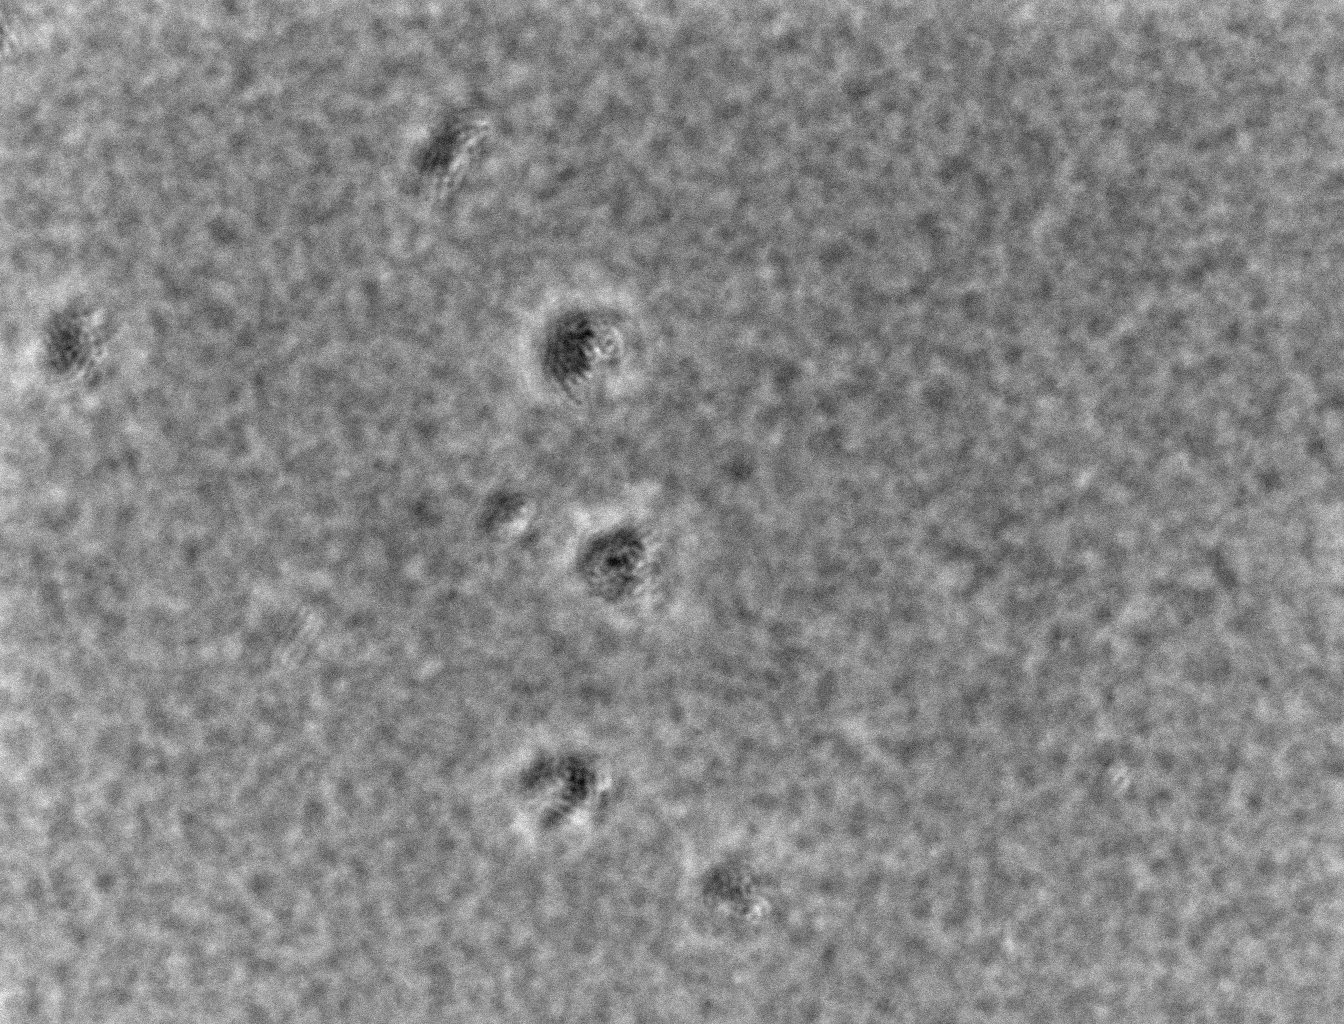
Defocused phase contrast microscopy, 60x objective, 3 h incubation